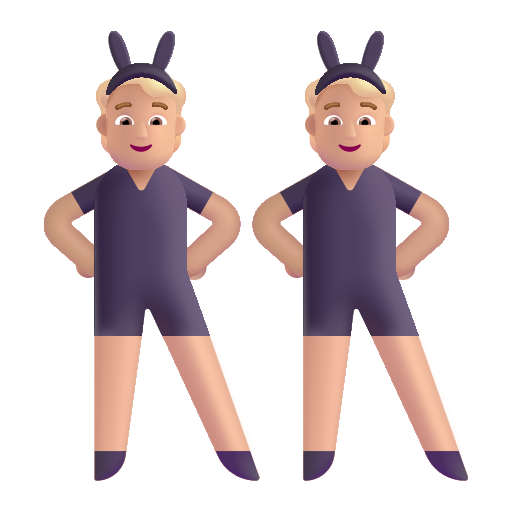
person with bunny ears color  light